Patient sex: M
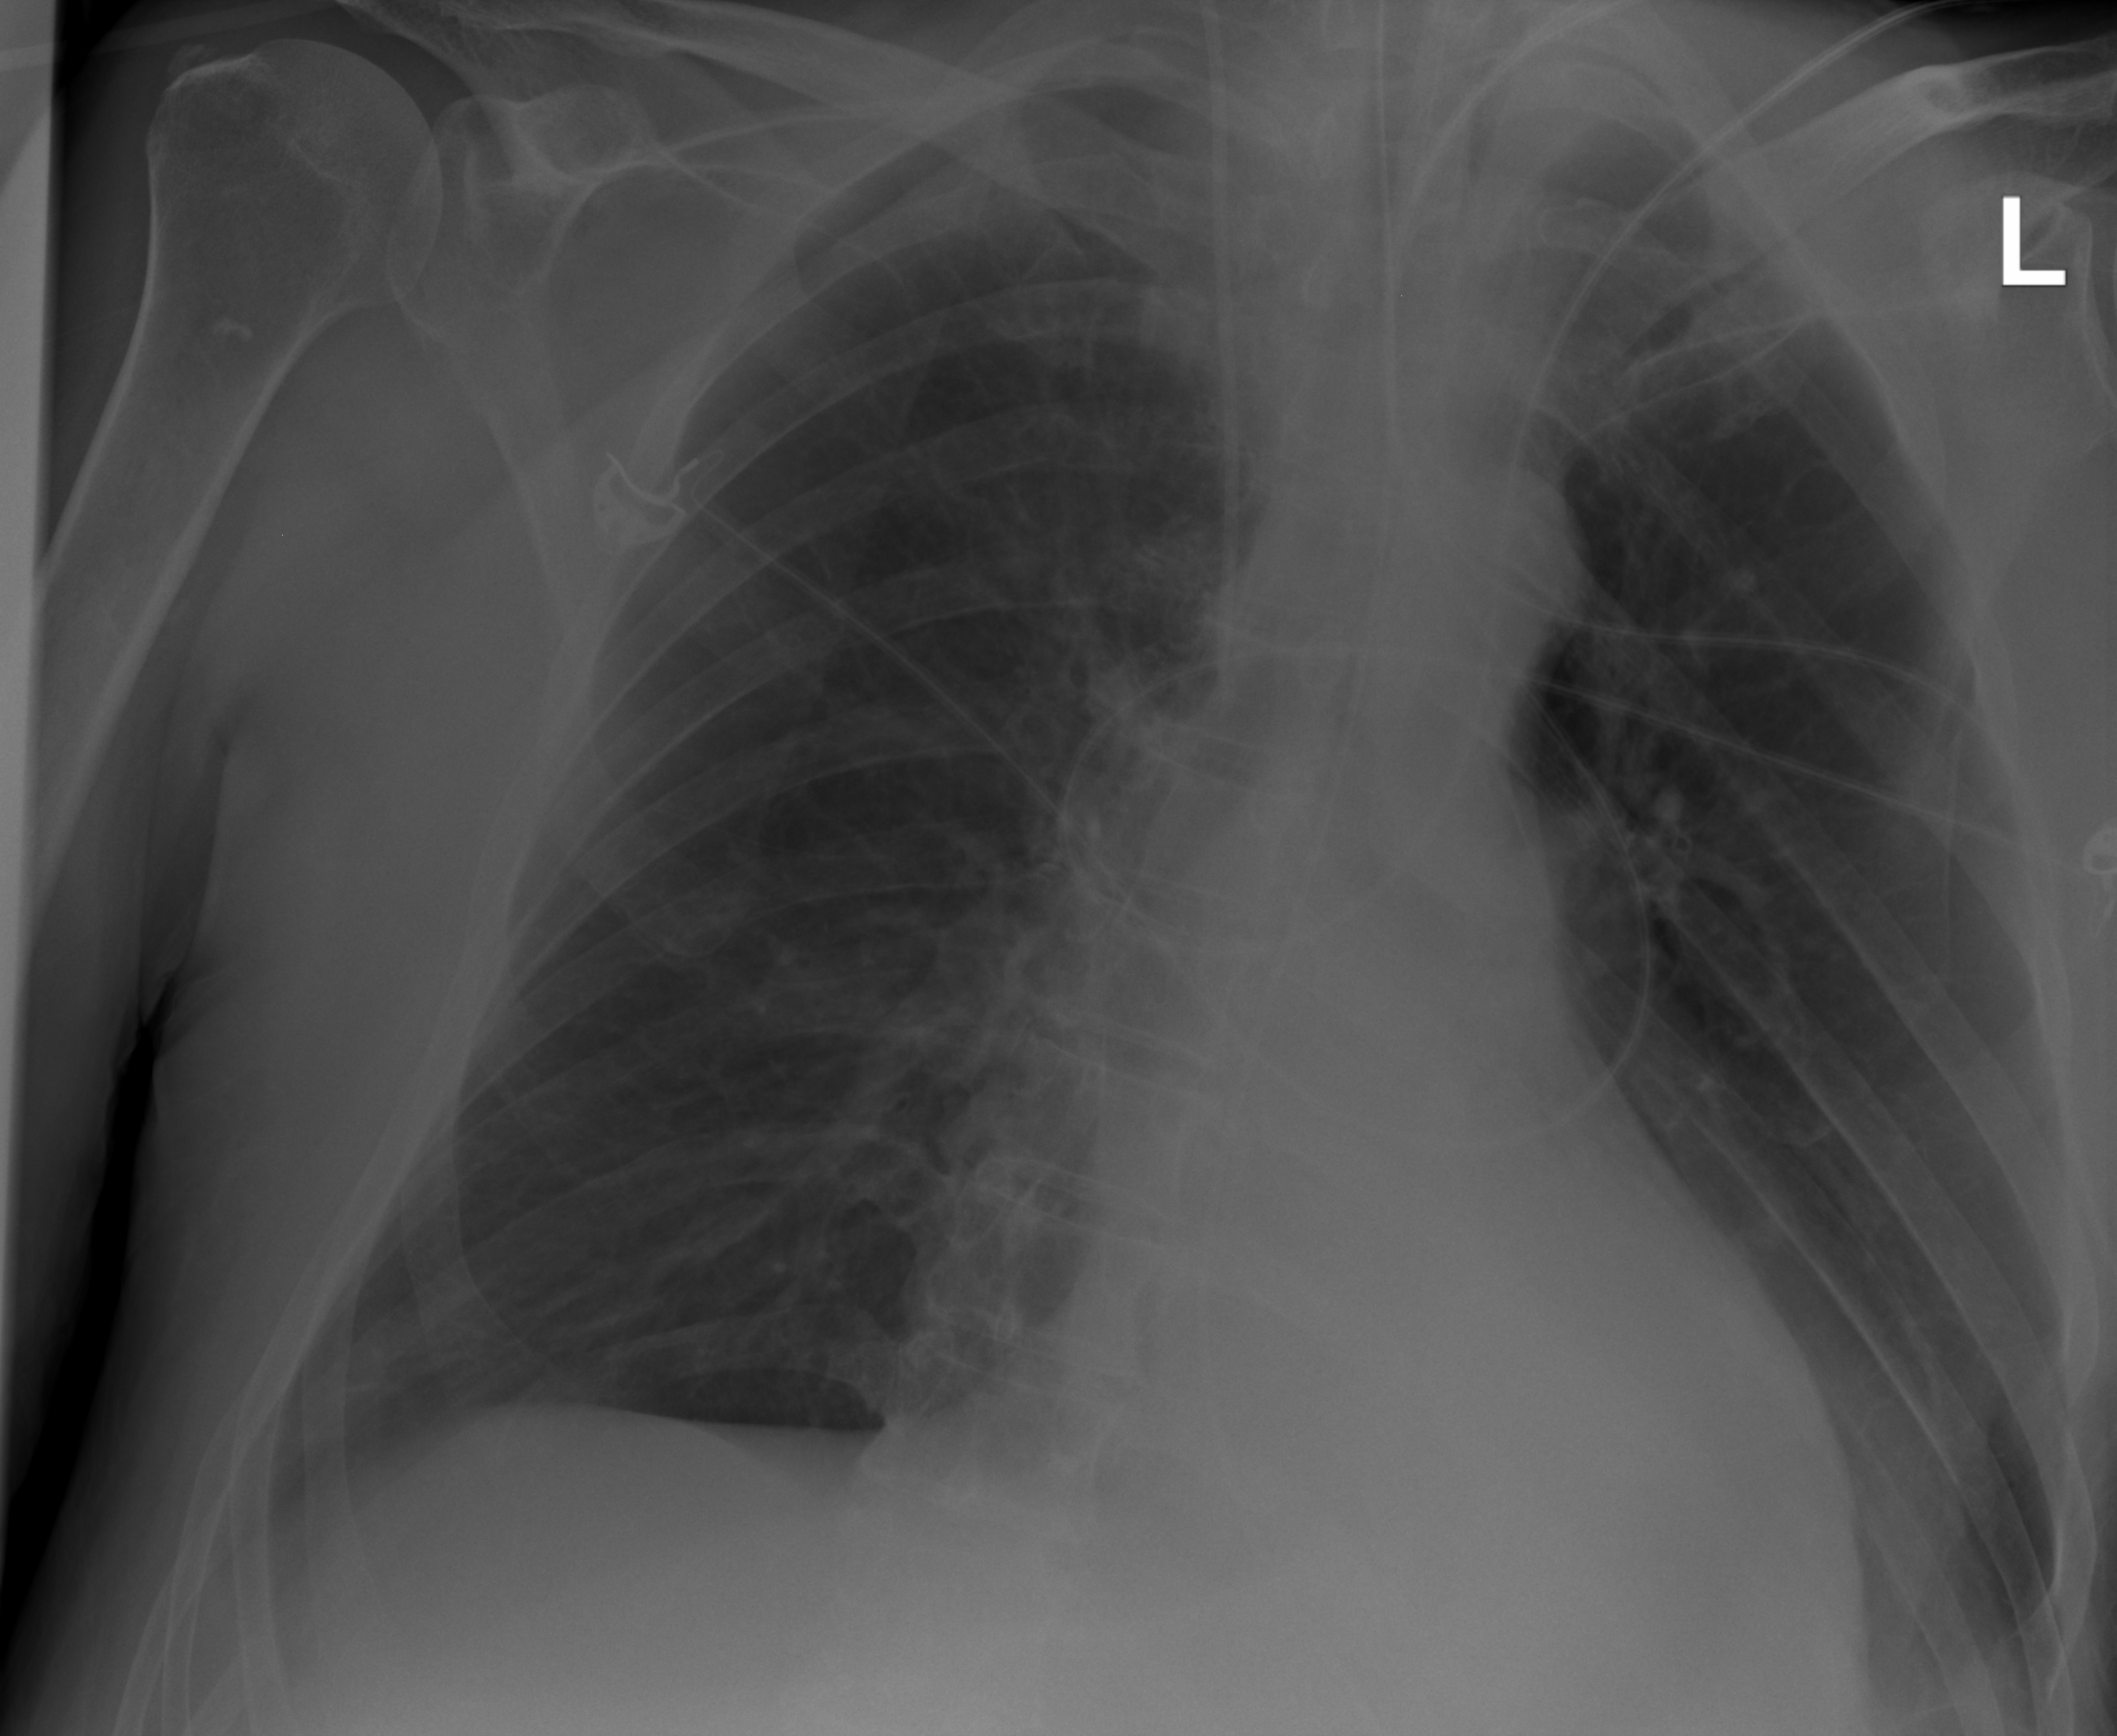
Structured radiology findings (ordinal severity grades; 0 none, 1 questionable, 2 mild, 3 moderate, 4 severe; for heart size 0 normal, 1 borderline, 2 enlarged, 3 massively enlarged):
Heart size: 0
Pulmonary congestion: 0
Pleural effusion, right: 0
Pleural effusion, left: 2
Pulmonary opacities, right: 0
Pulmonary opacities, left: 1
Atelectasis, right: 0
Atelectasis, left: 2